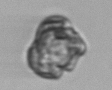
Label: Karenia